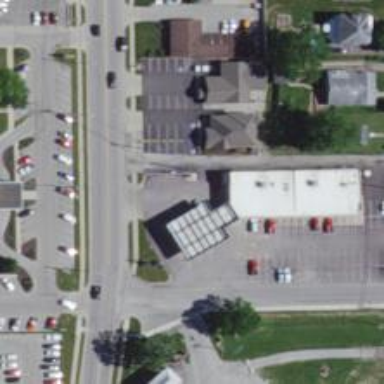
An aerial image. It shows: Convenience shop.